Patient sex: F
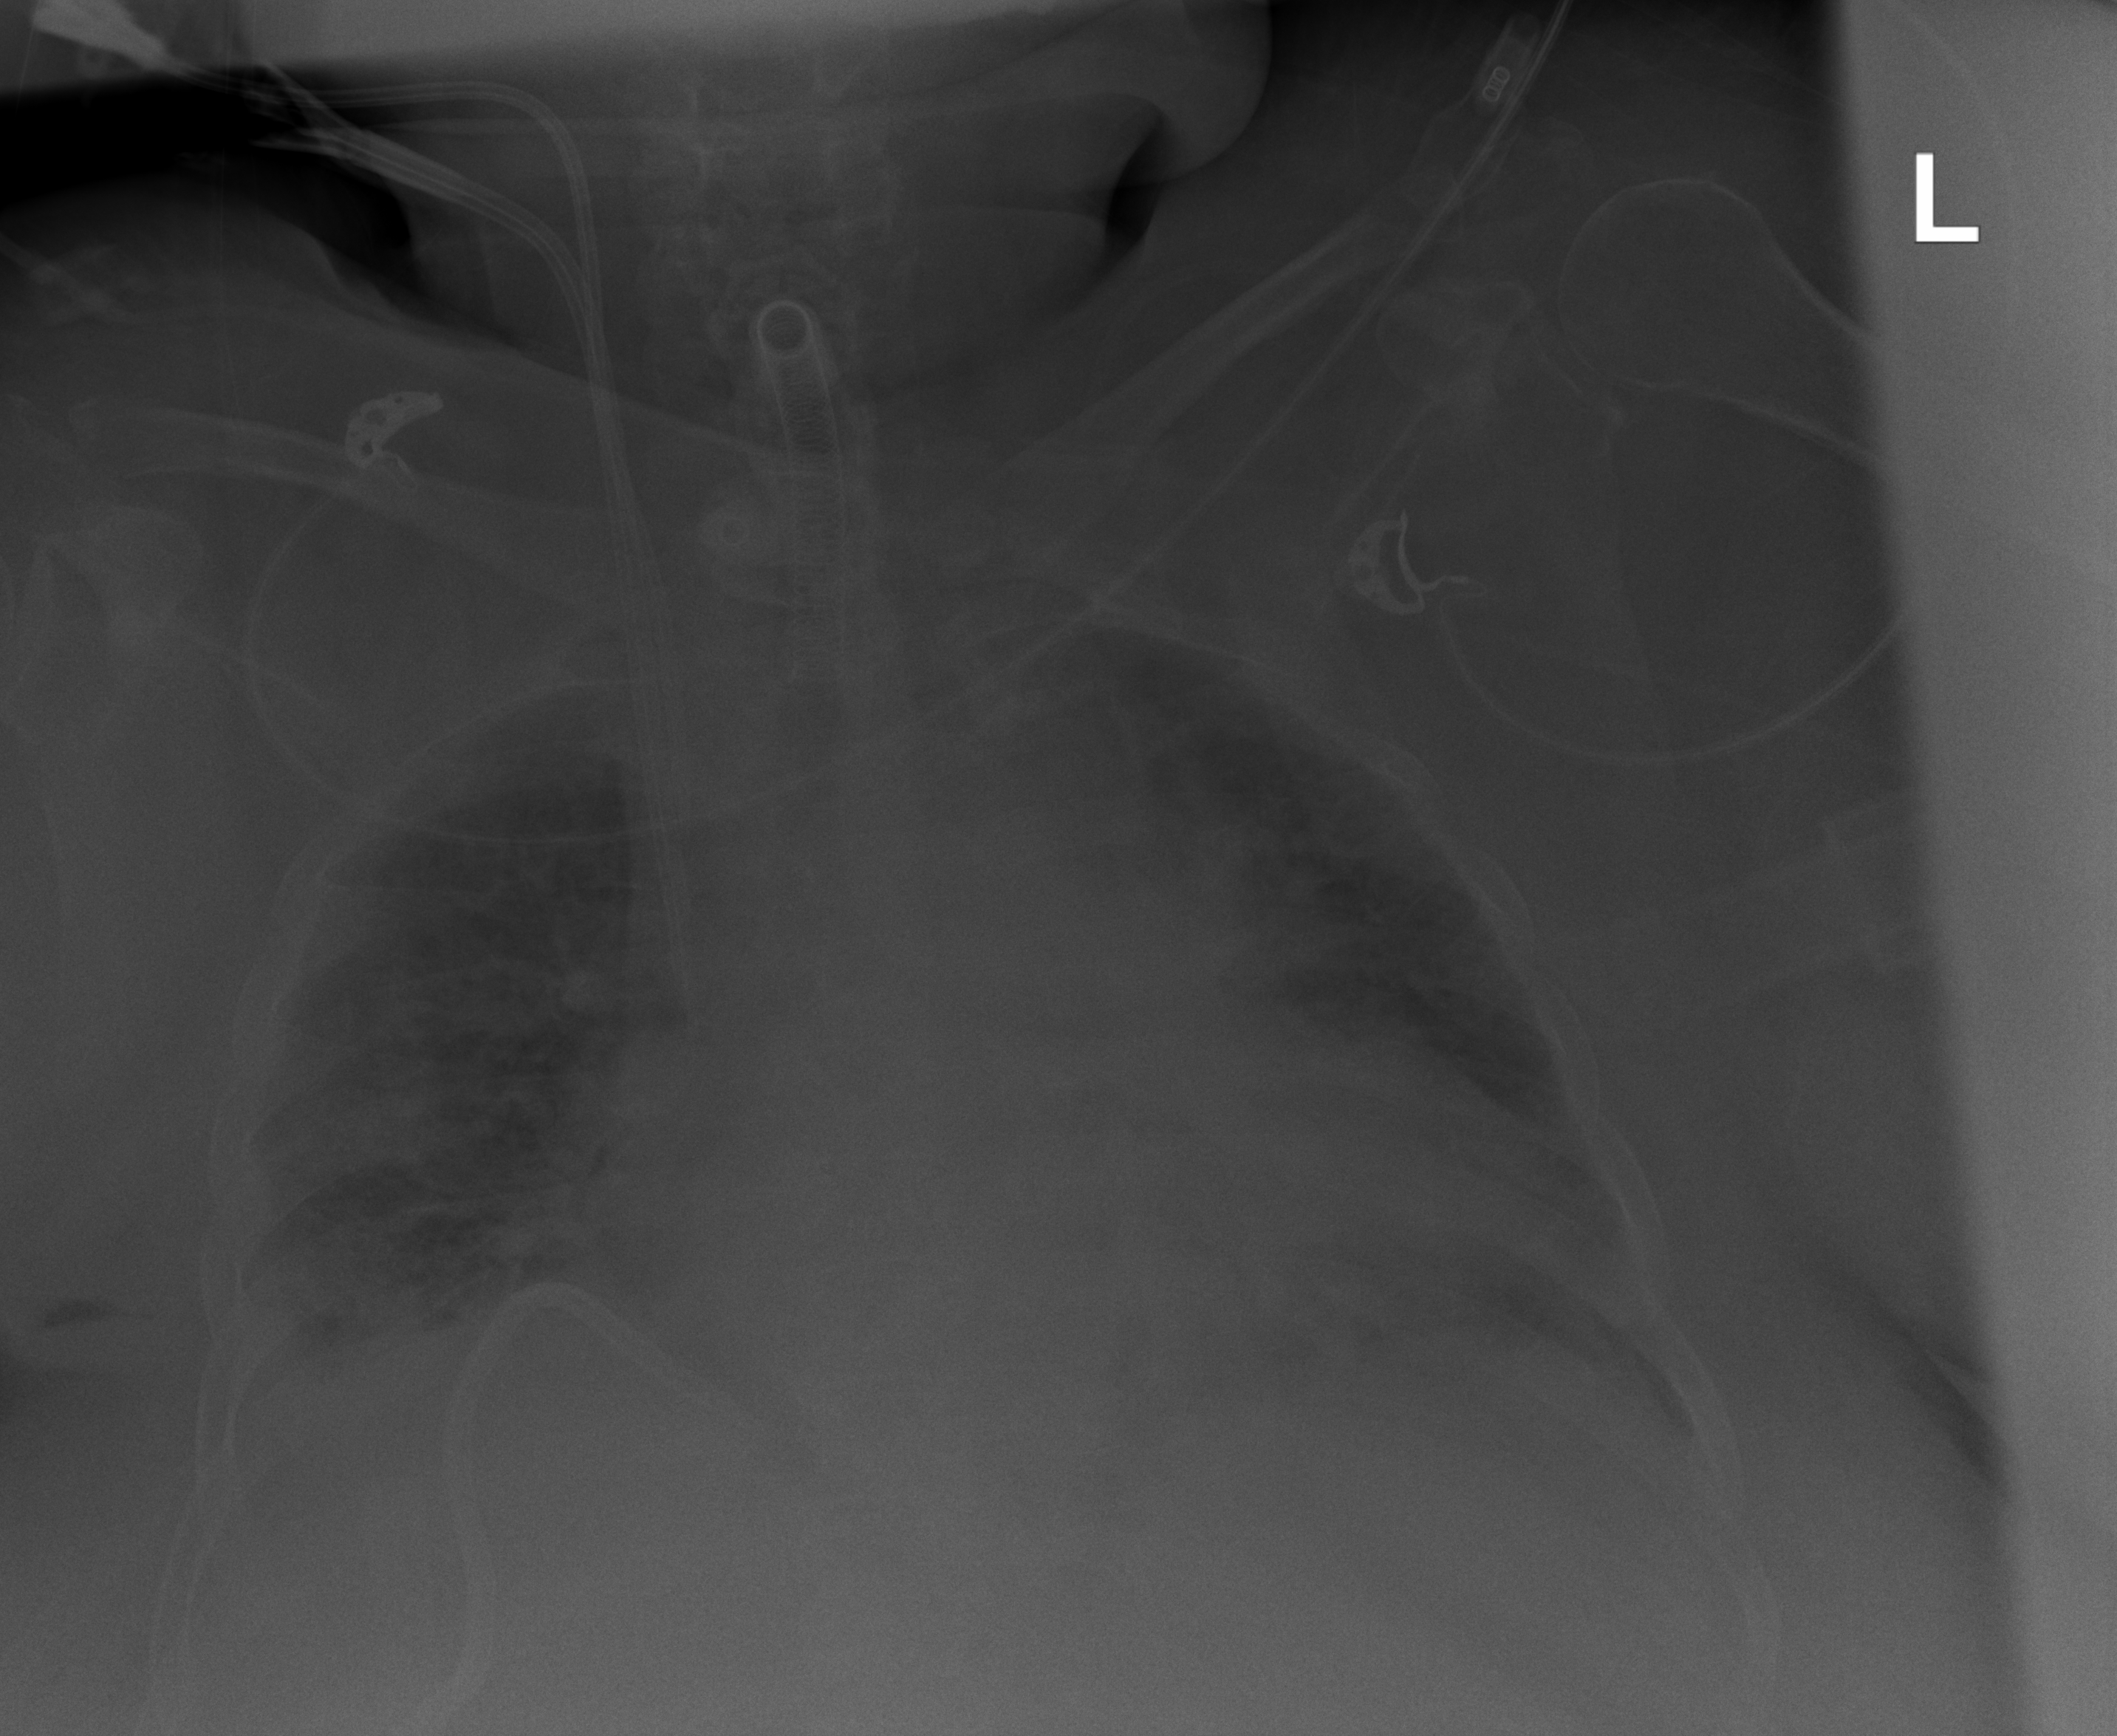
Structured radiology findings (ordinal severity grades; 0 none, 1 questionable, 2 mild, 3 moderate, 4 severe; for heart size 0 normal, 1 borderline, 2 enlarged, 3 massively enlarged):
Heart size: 2
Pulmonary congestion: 1
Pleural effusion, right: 2
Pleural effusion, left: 1
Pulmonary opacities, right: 3
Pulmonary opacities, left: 2
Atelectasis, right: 3
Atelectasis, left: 2